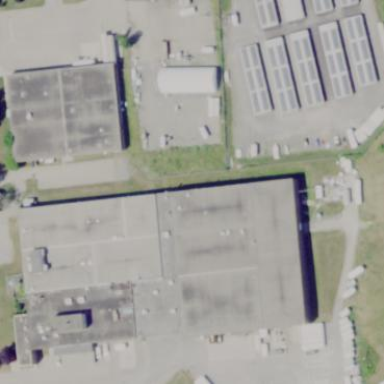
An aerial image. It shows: Industrial building.